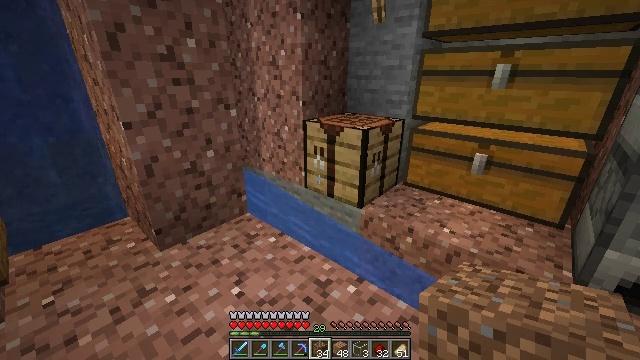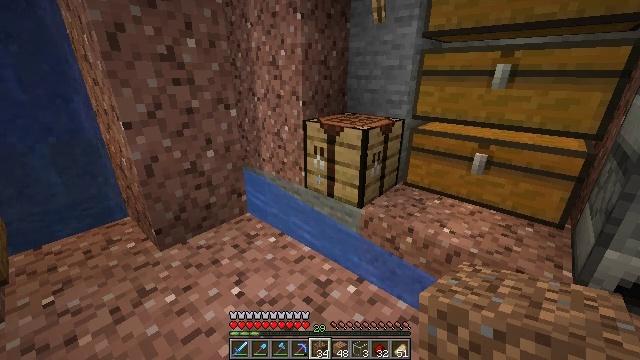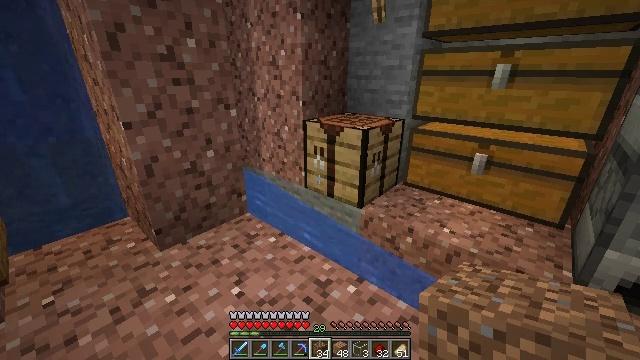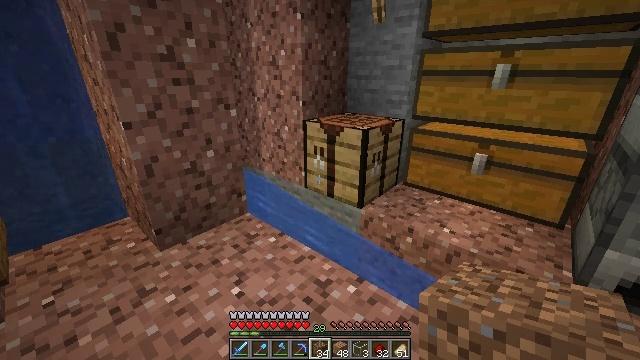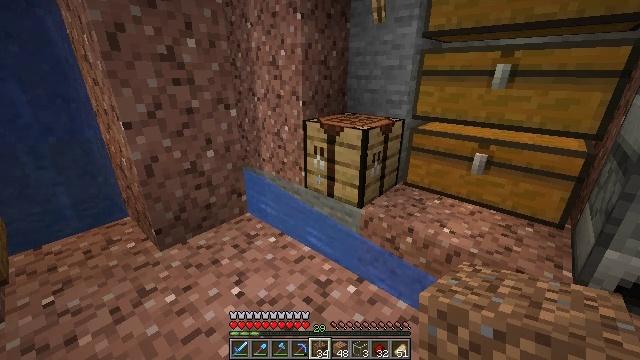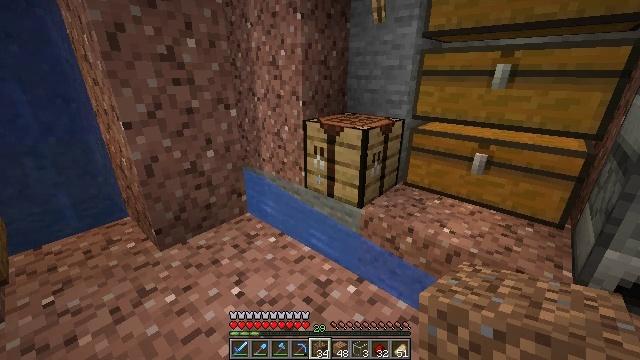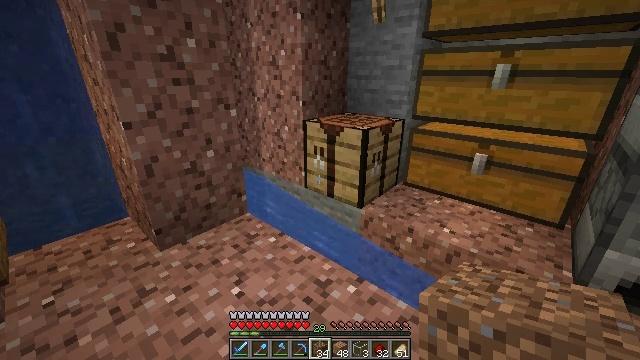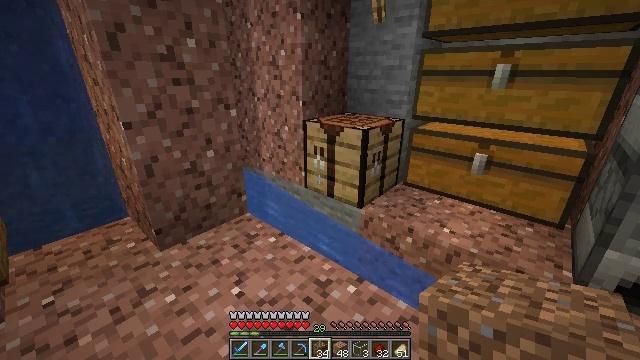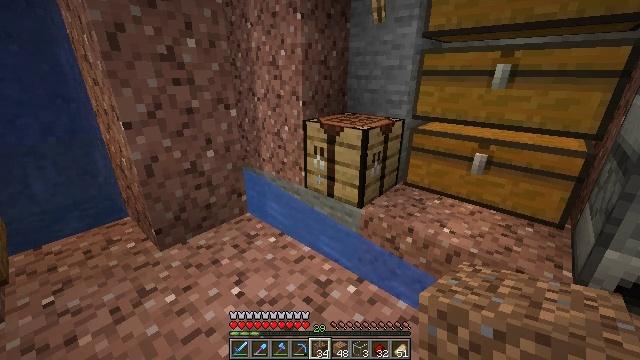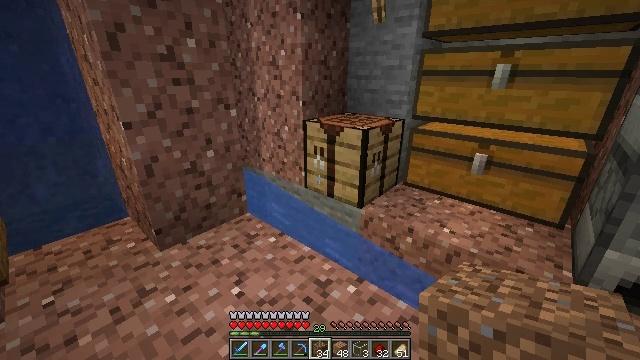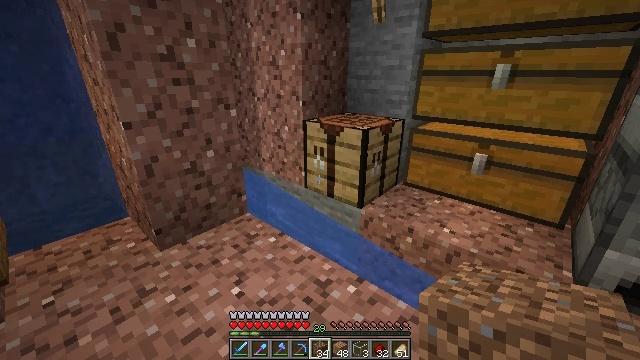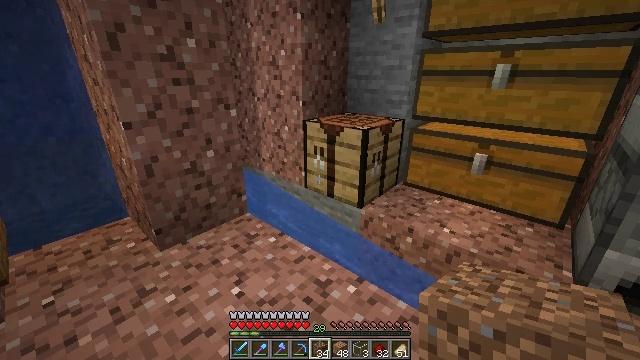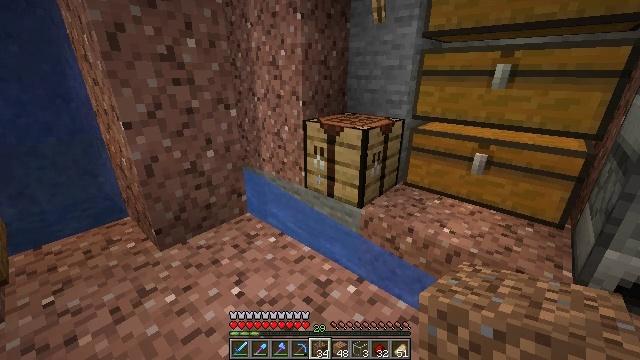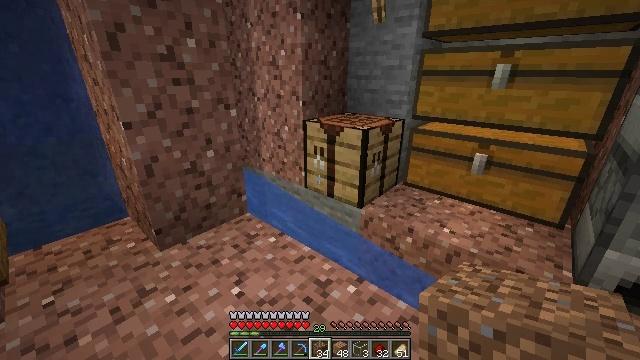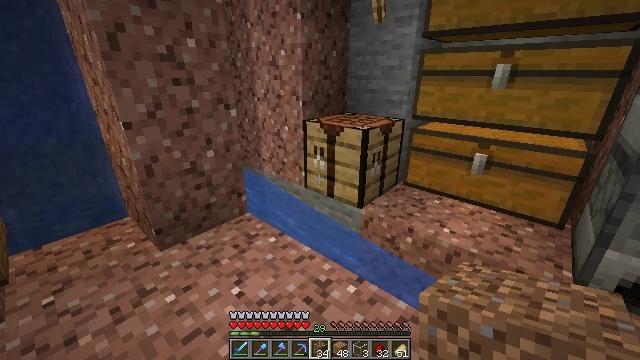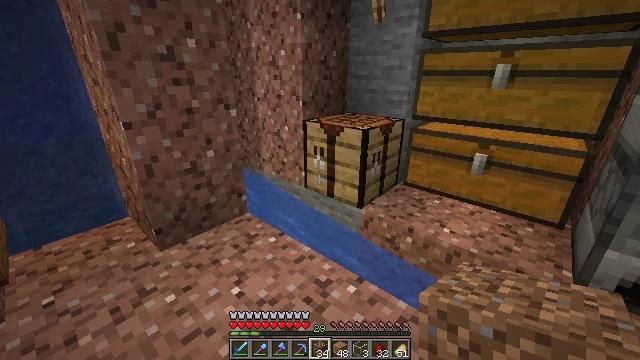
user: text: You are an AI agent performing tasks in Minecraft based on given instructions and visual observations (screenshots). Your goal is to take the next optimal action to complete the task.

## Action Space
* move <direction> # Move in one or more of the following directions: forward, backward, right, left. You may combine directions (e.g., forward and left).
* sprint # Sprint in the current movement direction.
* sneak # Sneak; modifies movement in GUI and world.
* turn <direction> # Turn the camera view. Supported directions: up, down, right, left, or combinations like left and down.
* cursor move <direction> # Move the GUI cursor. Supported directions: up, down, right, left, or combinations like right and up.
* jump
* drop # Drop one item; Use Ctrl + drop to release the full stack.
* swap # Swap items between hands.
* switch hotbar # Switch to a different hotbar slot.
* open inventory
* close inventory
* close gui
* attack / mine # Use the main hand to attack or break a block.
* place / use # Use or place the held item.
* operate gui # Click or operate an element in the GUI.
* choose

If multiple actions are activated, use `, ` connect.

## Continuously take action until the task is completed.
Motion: motion action
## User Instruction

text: Obtain a golden helmet through crafting.
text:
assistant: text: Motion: no_op
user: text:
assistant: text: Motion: no_op
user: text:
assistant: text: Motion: no_op
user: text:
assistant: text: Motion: no_op
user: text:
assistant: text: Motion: no_op
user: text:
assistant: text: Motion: no_op
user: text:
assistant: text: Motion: no_op
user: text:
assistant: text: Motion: no_op
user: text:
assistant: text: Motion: no_op
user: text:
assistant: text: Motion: no_op
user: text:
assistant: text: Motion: no_op
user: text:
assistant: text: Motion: no_op
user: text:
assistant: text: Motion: no_op
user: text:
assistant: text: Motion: no_op
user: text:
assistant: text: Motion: no_op
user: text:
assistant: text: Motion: no_op
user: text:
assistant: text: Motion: no_op
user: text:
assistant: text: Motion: no_op
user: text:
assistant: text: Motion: no_op
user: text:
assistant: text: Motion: no_op
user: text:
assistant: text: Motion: no_op
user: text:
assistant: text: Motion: no_op
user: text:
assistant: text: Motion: no_op
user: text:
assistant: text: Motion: no_op
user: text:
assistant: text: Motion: no_op
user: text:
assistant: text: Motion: no_op
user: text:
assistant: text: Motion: no_op
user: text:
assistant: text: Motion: no_op
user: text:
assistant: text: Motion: no_op
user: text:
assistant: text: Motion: no_op